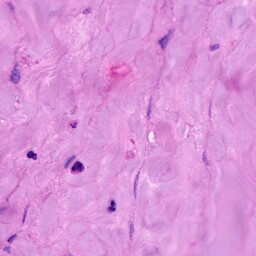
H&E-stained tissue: Breast